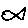
Label: fish